Interaction volume radius: 10 \u00c5
Interaction volume height: 15 \u00c5
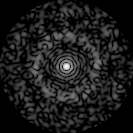
Disorder parameter: 0.8524